Interaction volume radius: 5 \u00c5
Interaction volume height: 25 \u00c5
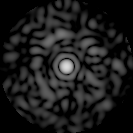
Disorder parameter: 0.8379